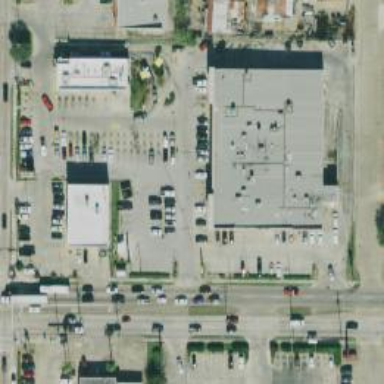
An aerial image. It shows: Parking space.